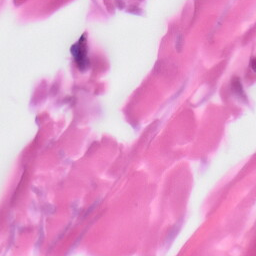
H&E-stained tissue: Skin